Question: As stated in the title, I do want to know if there is a proper way to hatch the 'QLabel' which in my case is has the Geometry of 'QRect' as you can see in my <URL>.
I checked the <URL> but I didn't understand how I can hatch the 'QLabel'.
Here is an image of how it might the 'QLabel' will look after hatching (different options):

Note: that I don't intend to load a 'QPixmap', and I'm looking for more neat approach.
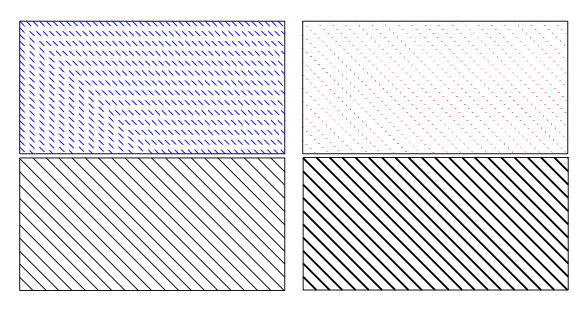
Answer: You can override 'QLabel''s 'paintEvent' and use 'QBrush' with predefined 'BrushStyle' <URL> or define your pattern as tiny pixmap and use as a 'QBrush'.
If you need pattern on top of text (as foreground) call 'super().paintEvent(event)' before drawing it, if you need it below text (as background) call 'super().paintEvent(event)' after.
'''
from PyQt5 import QtWidgets, QtGui, QtCore
class LabelStandardPattern(QtWidgets.QLabel):
def paintEvent(self, event):
painter = QtGui.QPainter(self)
painter.save()
painter.setPen(QtCore.Qt.NoPen)
painter.setBrush(QtGui.QBrush(QtCore.Qt.Dense6Pattern))
painter.drawRect(self.rect())
painter.restore()
super().paintEvent(event)
class LabelUserPattern(QtWidgets.QLabel):
def __init__(self, text="", parent = None):
super().__init__(text, parent)
image = QtGui.QImage(5,5, QtGui.QImage.Format_ARGB32)
image.fill(QtCore.Qt.transparent)
painter = QtGui.QPainter(image)
painter.drawLine(0,0,2,2)
self._brush = QtGui.QBrush(image)
self._image = image
def paintEvent(self, event):
painter = QtGui.QPainter(self)
painter.save()
painter.setPen(QtCore.Qt.NoPen)
painter.setBrush(self._brush)
painter.setRenderHint(QtGui.QPainter.Antialiasing, False)
painter.drawRect(self.rect())
painter.restore()
super().paintEvent(event)
if __name__ == "__main__":
app = QtWidgets.QApplication([])
palette = app.palette()
palette.setColor(QtGui.QPalette.Foreground, QtGui.QColor(QtCore.Qt.blue))
label1 = LabelStandardPattern("Standard Pattern")
label1.setPalette(palette)
label1.setFont(QtGui.QFont("Arial", 20))
label2 = LabelUserPattern("User Pattern")
label2.setPalette(palette)
label2.setFont(QtGui.QFont("Arial", 20))
widget = QtWidgets.QWidget()
layout = QtWidgets.QVBoxLayout()
layout.addWidget(label1)
layout.addWidget(label2)
widget.setLayout(layout)
widget.show()
app.exec()
'''